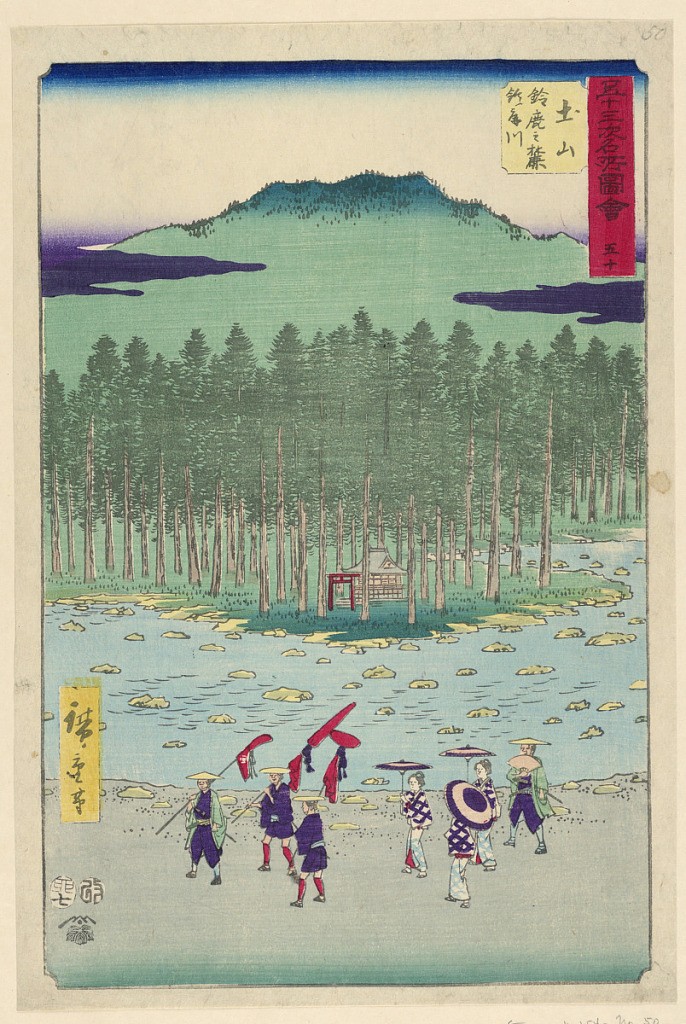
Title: Processional
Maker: Ando Hiroshige, Japanese, 1797–1858
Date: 1797-1858
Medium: Woodblock print in colored ink on paper
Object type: Print
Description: A procession of seven people walk by a shrine buried in the forest. Between them is a rocky river. Three men in front are carrying a red banner, followed by three women carrying matching parasols. The last man is holding a folding fan.